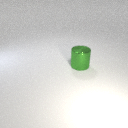
large green metal cylinder